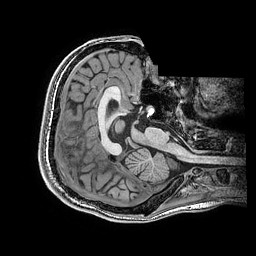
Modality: T1w
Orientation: axial
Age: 19
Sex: male
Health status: healthy